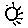
Label: sun